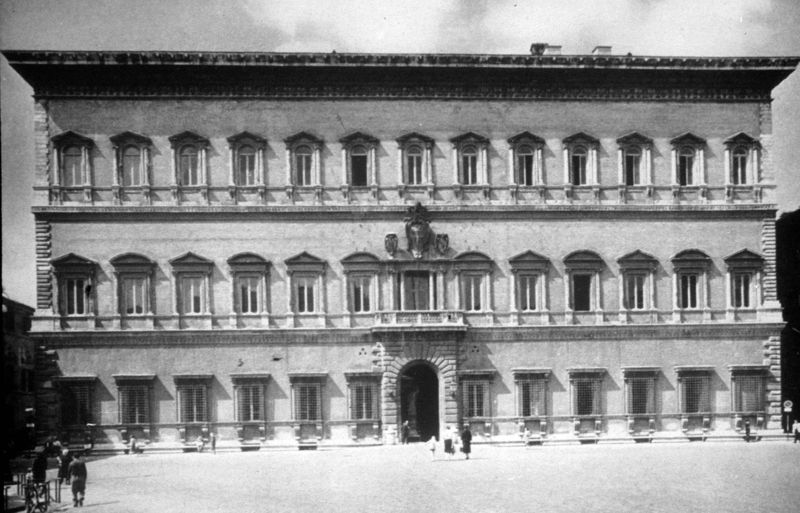
Titel: Palazzo Farnese (Fassade)
Künstler: Antonio da (der Jüngere) Sangallo
Standort: Roma
Institution: Palazzo Farnese
Schlagwörter: gruppe, himmel, schatten, weiß, wolken, frauen, menschen, fenster, glas, grau, licht, männer, schwarz, straße, säulen, tür, dach, gebäude, haus, leute, alt, wand, architektur, rahmen, steine, brüstung, sonne, figur, kind, personen, front, renaissance, kamin, kinder, balkon, bogen, fassade, italien, passanten, leer, giebel, ziegel, platz, rundbogen, tor, foto, fotografie, photographie, eingang, fensterrahmen, palast, palazzo, torbogen, dache, schwarz-weiß, rathaus, rom, photo, reihen, dreiecksgiebel, portal, rustika, wappen, fensterreihen, sims, gesims, frontalansicht, mauern, manierismus, florenz, etagen, geschosse, stockwerke, geschoss, fesnter, maßwerk, überstand, segmentgiebel, gesimse, verwaltung, serlio, drei stockwerke, gebäide, nnen, kamnine, farnese, trauf, symmetire, segmentbogengiebel, parkverbot, 16. jh., phpto, sechzehntes jahrundert, 2 etagen, 2 frauen 1 kind, fronton, #schatten, 1940, porzal, amtsgebäute